Question: How do I get same id for firebase auth and firebase realtime database?
When user register their account, they will get their id in the database, but then I realized that the Id is different? how to make sure I have the same Id for both database?
<URL>
'''
//create customer
firebaseAuth.createUserWithEmailAndPassword(email, password)
.addOnCompleteListener(RegisterActivity.this, new OnCompleteListener<AuthResult>() {
@Override
public void onComplete(@NonNull Task<AuthResult> task) {
if (task.isSuccessful()) {
authData = firebaseAuth.getUid();
String id = databaseReference.push().getKey();
Customer info = new Customer(id, name, email, address, telephone_number);
FirebaseDatabase.getInstance().getReference("Customer")
.child(Objects.requireNonNull(FirebaseAuth.getInstance().getCurrentUser()).getUid())
.setValue(info).addOnCompleteListener(new OnCompleteListener<Void>() {
@Override
public void onComplete(@NonNull Task<Void> task) {
regProgressBar.setVisibility(View.VISIBLE);
Toast.makeText(RegisterActivity.this, "Registration Complete", Toast.LENGTH_SHORT).show();
startActivity(new Intent(getApplicationContext(), MainActivity.class));
}
});
}
}
});
'''
'''
FirebaseDatabase.getInstance().getReference("Customer")
.child(Objects.requireNonNull(FirebaseAuth.getInstance().getCurrentUser()).getUid())
'''
I've tried replace the coding above with this
'''
FirebaseDatabase.getInstance().getReference("Customer")
.child(id)
'''

I got the same id but then i encounter another problem where my profile activity cannot be displayed
> java.lang.NullPointerException: Attempt to read from field 'java.lang.String com.example.gerobokgo.Model.Customer.name' on a null object reference
so i decided to change the first coding back.
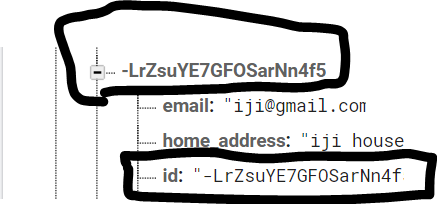
Answer: Nevermind I solved this problem already
Just have to remove the 'String id = databaseReference.push().getKey();'
and change 'FirebaseDatabase.getInstance().getReference("Customer").child(Objects.requireNonNull(FirebaseAuth.getInstance().getCurrentUser()).getUid()).setValue(info).addOnCompleteListener(new OnCompleteListener<Void>()'
to
'''
databaseReference.child(authData).setValue(info).addOnCompleteListener(new OnCompleteListener<Void>()
'''
that's it!